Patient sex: M
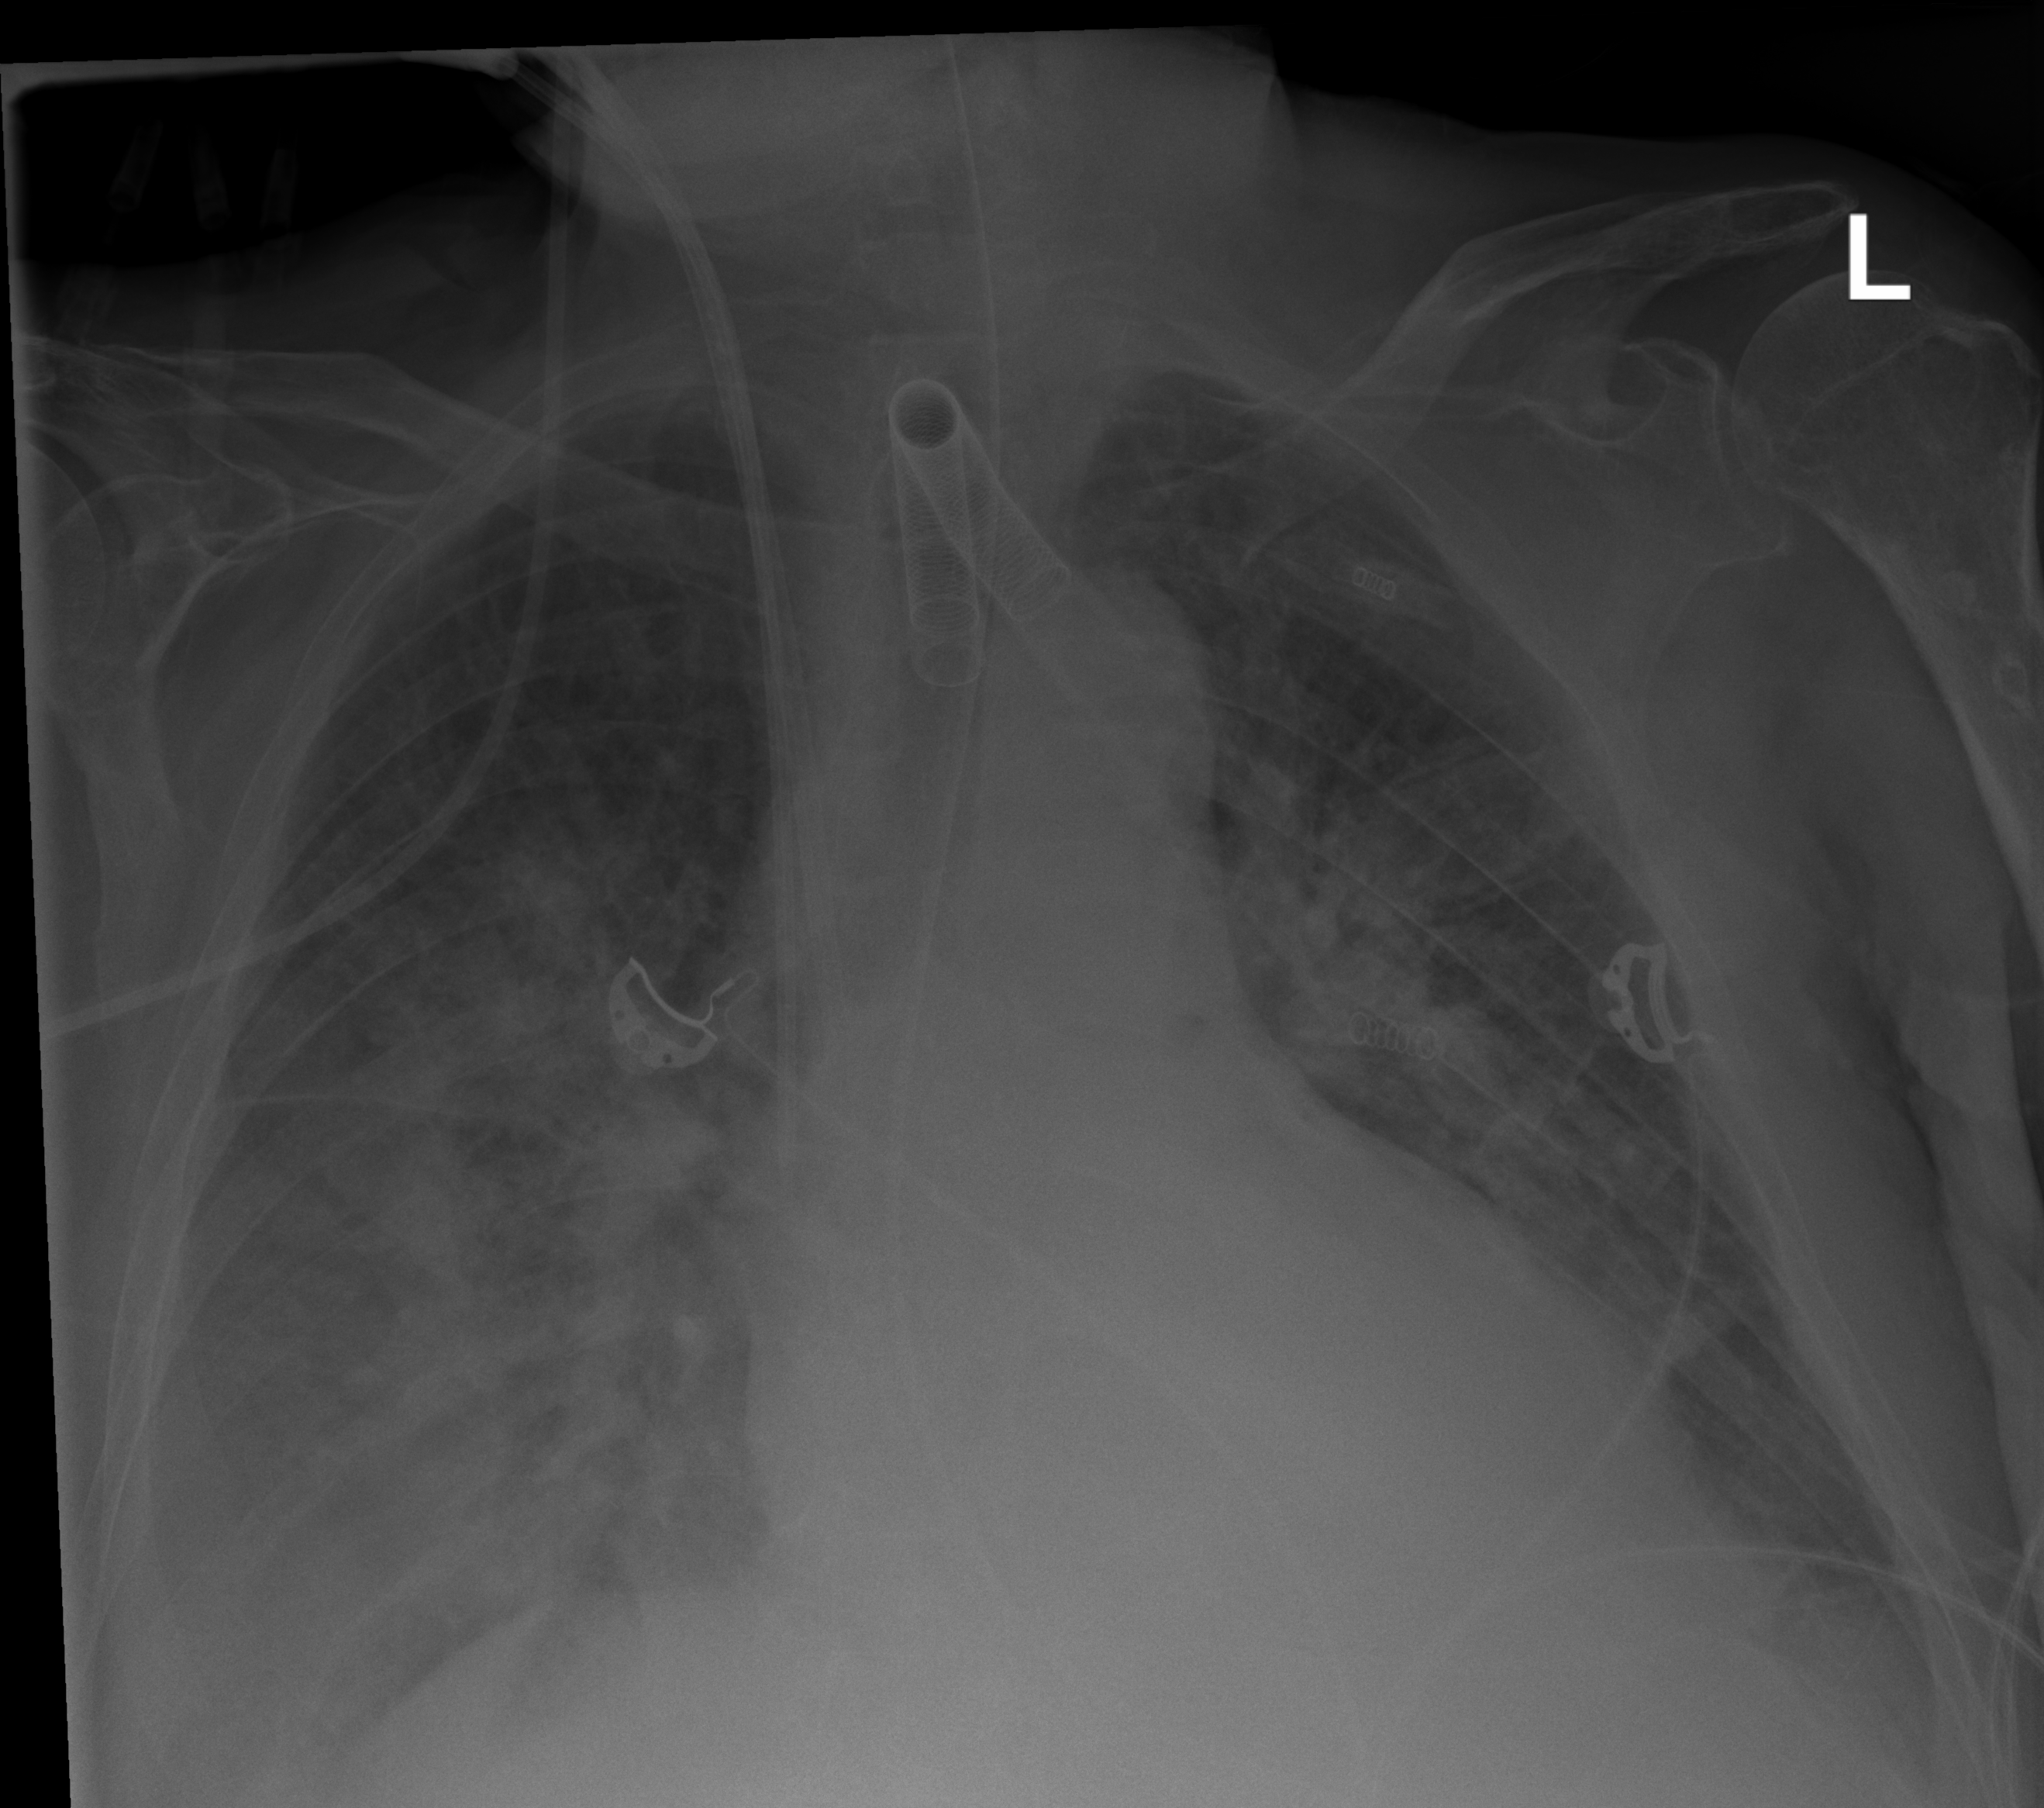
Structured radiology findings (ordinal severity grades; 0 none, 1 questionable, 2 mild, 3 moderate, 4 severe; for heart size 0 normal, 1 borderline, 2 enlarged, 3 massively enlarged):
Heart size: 1
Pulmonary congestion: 3
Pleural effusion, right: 3
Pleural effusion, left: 2
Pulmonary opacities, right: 3
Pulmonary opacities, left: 3
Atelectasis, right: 2
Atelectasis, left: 2